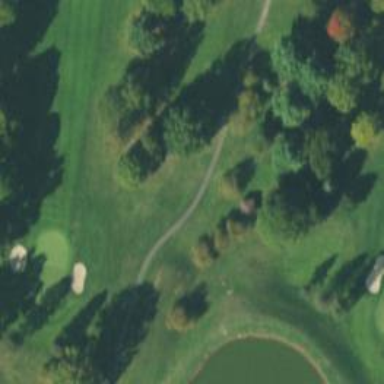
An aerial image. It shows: Pathway for golfing.